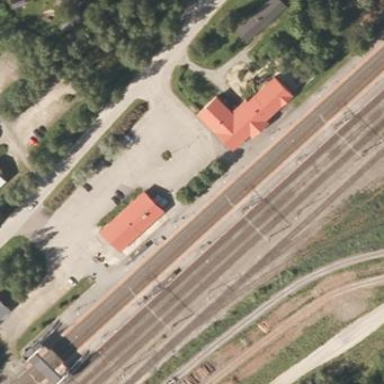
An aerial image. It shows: Platform for public transport with shelter. The platform is for railway use.